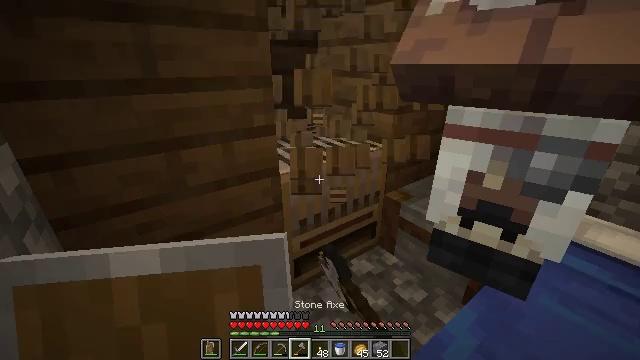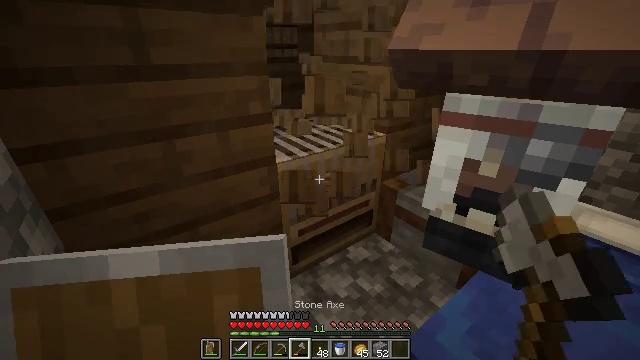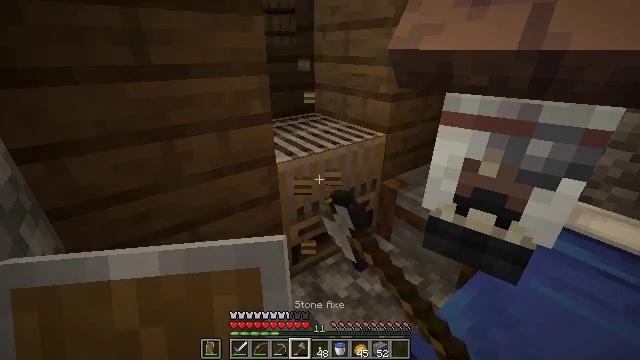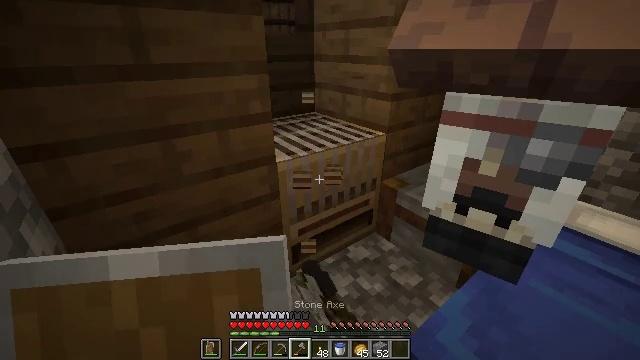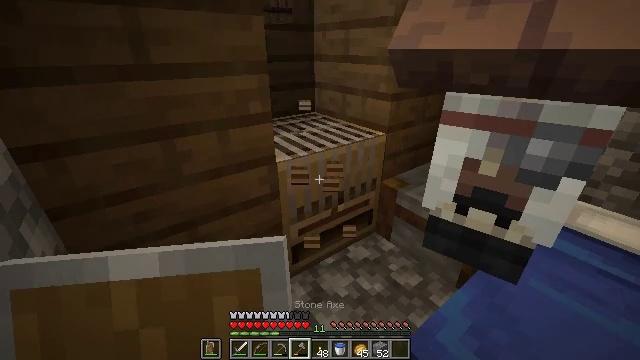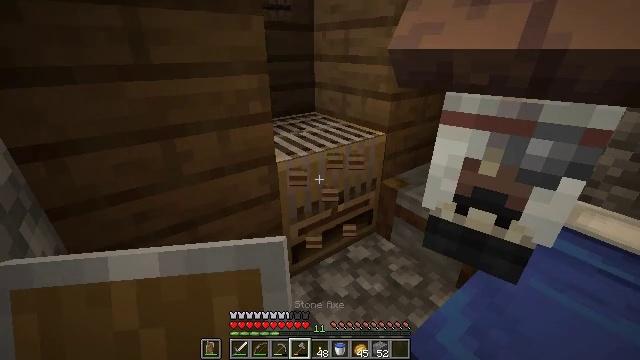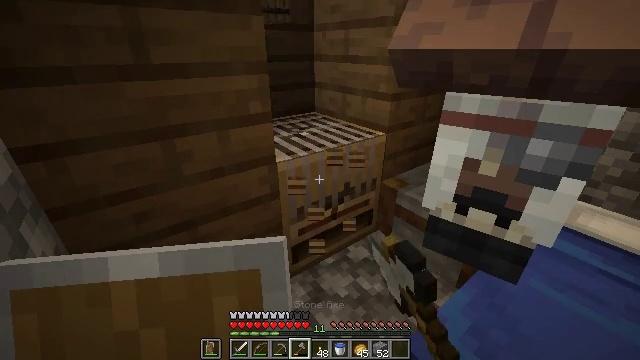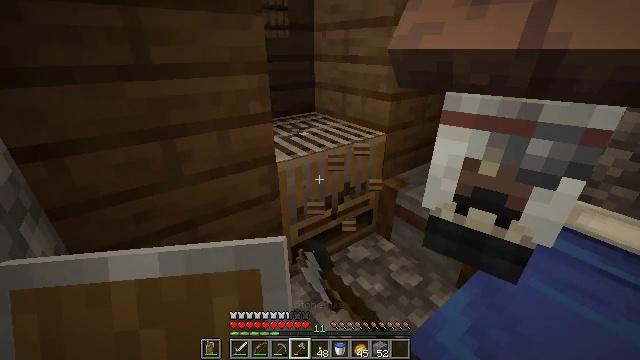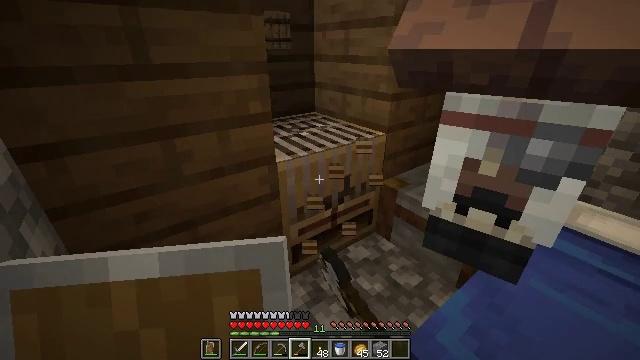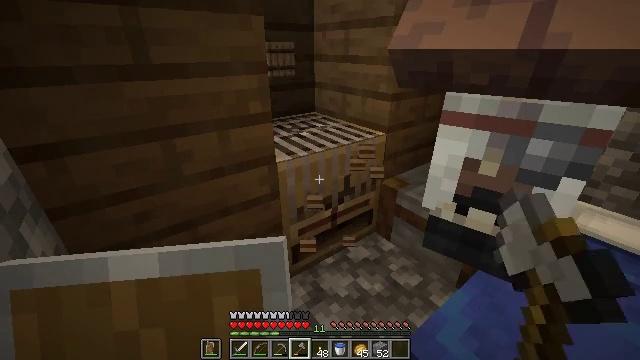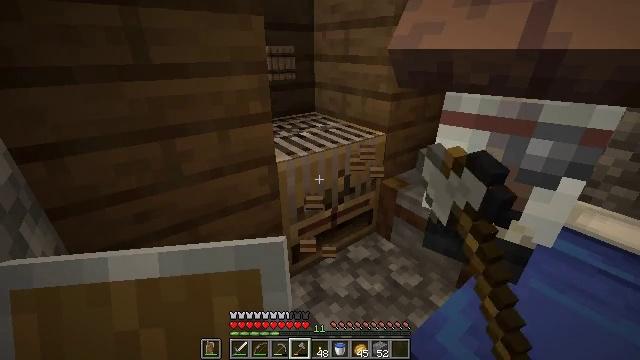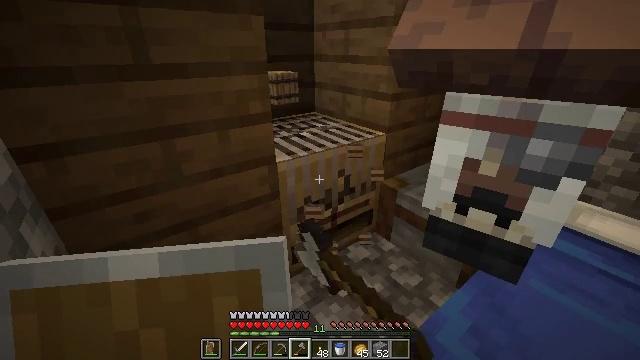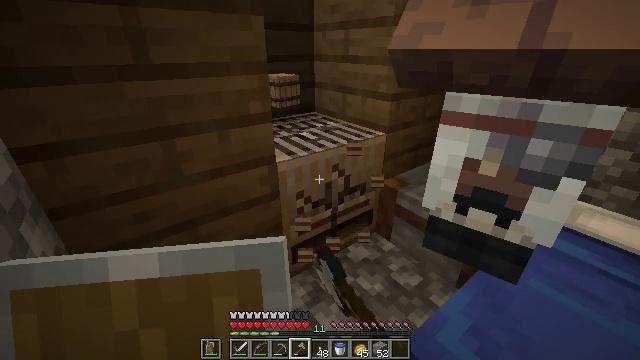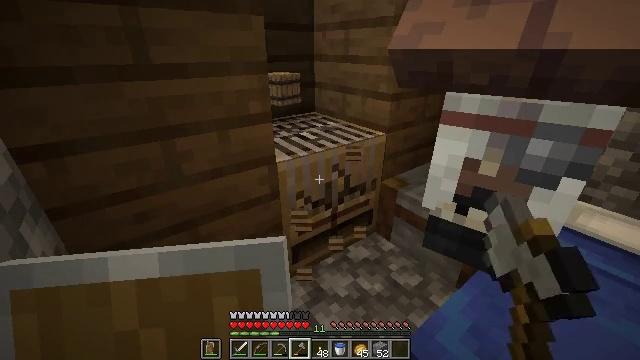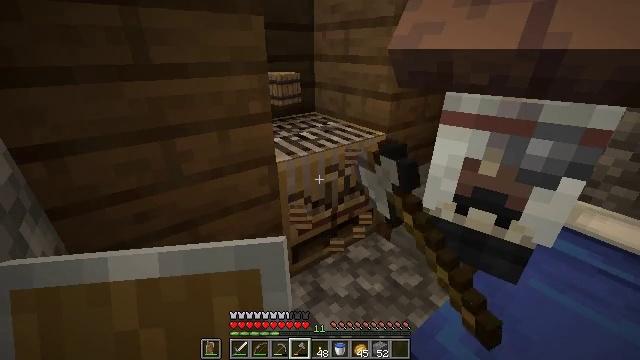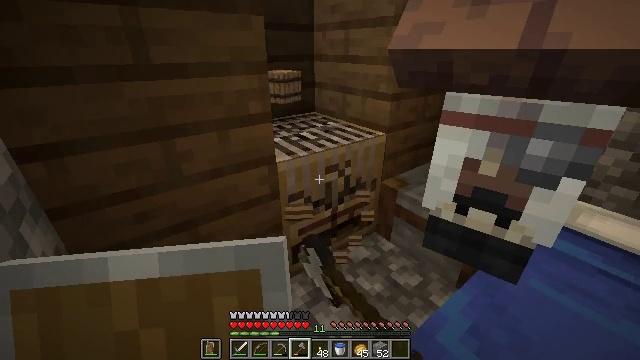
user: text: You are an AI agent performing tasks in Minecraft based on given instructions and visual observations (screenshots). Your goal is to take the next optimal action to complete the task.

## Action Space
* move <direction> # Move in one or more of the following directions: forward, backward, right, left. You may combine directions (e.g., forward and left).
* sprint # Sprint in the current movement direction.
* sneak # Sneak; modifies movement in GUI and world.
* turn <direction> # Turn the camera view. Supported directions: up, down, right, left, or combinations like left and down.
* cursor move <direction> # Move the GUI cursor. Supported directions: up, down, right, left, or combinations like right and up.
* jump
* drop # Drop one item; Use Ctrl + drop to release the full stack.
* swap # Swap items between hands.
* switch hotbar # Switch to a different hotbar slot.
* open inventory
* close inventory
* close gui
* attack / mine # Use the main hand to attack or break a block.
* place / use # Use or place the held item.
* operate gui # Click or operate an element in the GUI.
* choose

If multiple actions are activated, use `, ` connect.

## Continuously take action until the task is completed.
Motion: motion action
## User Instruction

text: Break the loom.
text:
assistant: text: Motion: turn down, attack / mine
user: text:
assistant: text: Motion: attack / mine
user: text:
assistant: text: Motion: attack / mine
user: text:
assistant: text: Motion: attack / mine
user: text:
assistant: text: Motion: attack / mine
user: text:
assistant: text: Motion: attack / mine
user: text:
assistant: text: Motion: attack / mine
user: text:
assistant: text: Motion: attack / mine
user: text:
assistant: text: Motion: attack / mine
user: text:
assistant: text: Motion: attack / mine
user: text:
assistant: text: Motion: attack / mine
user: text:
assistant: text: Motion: attack / mine
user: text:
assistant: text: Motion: attack / mine
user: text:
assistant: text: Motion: attack / mine
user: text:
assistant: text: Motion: attack / mine
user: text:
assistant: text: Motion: attack / mine
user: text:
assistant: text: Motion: attack / mine
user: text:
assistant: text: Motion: attack / mine
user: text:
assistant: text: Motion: attack / mine
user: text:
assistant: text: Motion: attack / mine
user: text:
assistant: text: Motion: attack / mine
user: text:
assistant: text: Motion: attack / mine
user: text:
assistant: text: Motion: attack / mine
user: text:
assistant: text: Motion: attack / mine
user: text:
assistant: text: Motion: attack / mine
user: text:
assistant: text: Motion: move forward, attack / mine
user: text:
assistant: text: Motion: no_op